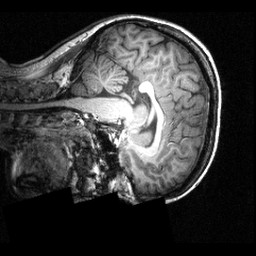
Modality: T1w
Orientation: sagittal
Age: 16
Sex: female
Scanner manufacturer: siemens
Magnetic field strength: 3.951 T
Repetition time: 1.5 s
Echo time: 0.00335 s